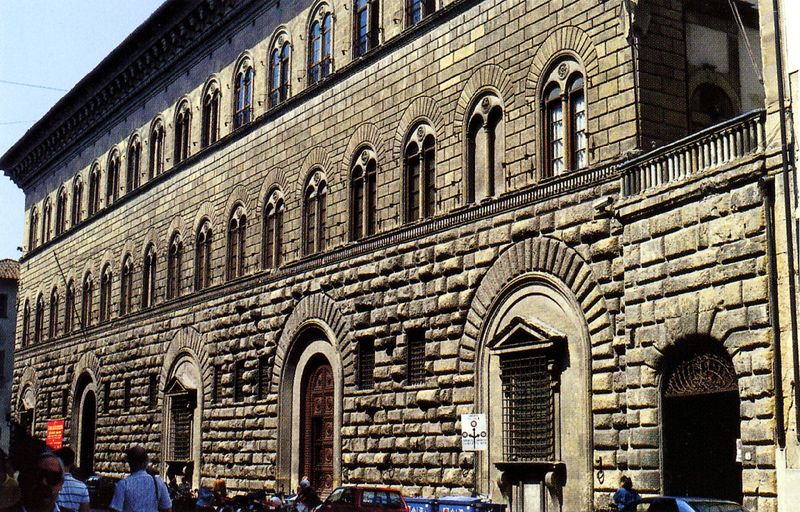
Titel: Florenz, Palazzo Medici-Riccardi
Künstler: Michelozzo di Bartolommeo
Standort: Florenz (EU - I - Toskana)
Schlagwörter: blau, himmel, mann, schatten, menschen, braun, fenster, grau, licht, strasse, terasse, tür, dach, gebäude, haus, leute, wand, architektur, stein, steine, gitter, sonne, renaissance, balkon, bogen, fassade, italien, passanten, türen, mauer, ziegel, farbe, auto, rundbogen, geländer, tor, foto, fotografie, bögen, eingang, dreistöckig, balustrade, mauerwerk, rom, rustika, florenz, ballustrade, autos, uffizien, romanisch, torbögen, biforium, inkrustation, sonnenbrille, motorräder, autp, triphorien, gebäude steunquader rundbogenfenster, gitterfenster straße